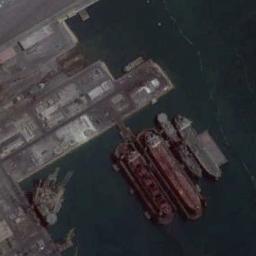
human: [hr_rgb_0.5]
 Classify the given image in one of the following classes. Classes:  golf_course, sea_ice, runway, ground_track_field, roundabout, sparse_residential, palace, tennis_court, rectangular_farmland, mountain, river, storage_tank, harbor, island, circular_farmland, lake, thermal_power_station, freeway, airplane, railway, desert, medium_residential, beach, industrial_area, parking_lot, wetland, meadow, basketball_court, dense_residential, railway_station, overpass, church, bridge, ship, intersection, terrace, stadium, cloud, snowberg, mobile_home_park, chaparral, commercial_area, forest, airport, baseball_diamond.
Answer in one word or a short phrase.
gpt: ship